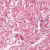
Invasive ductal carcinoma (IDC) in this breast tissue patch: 0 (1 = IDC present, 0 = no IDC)